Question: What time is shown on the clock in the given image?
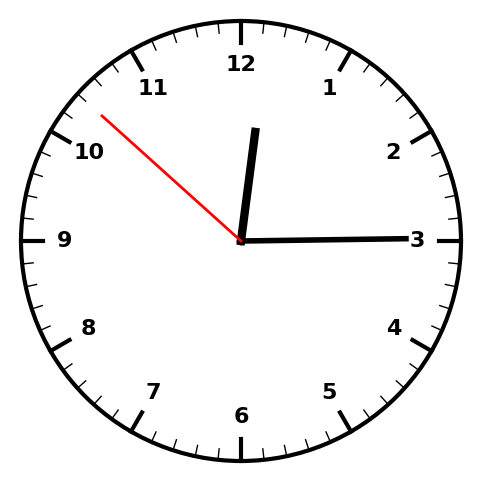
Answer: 12:14:52